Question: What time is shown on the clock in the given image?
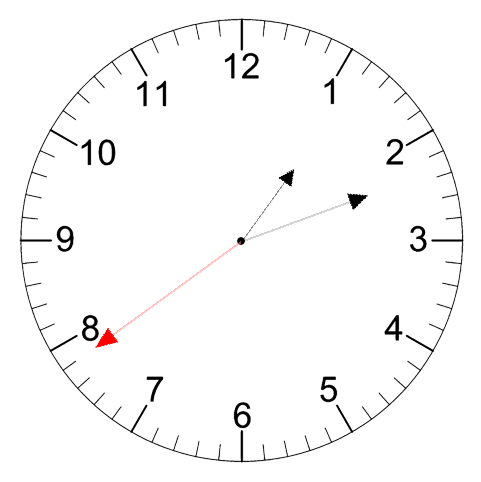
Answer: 01:11:39